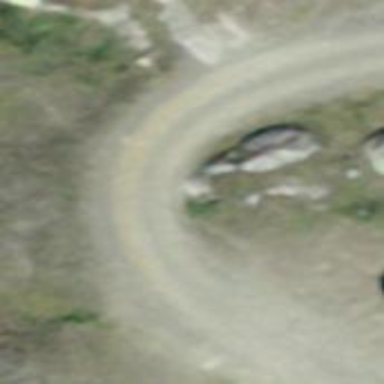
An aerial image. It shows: Dirt path with tracktype of grade 3-5.